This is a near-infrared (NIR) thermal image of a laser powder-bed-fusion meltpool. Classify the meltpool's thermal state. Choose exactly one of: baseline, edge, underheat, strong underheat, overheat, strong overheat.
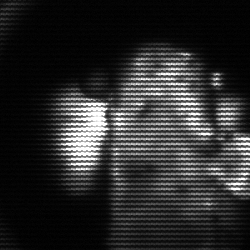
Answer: strong underheat